Brain MRI, t1w sequence, axial 2D slice.
Patient: age 55, sex F, weight 75 kg, height 1.7 m
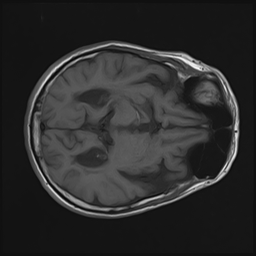